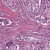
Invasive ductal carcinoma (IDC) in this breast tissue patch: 1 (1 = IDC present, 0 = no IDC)